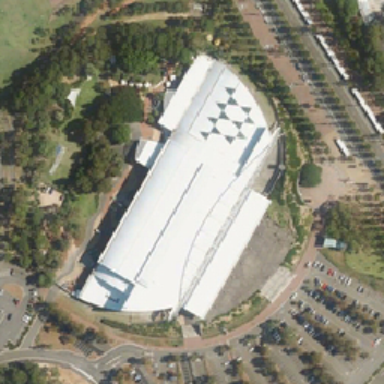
Many green trees and parking lots surround long white buildings .